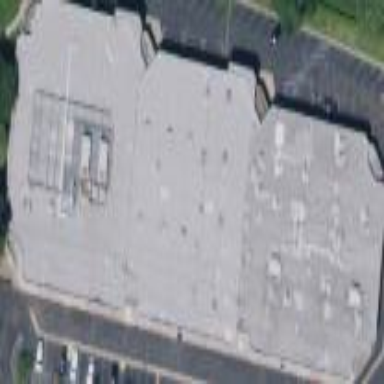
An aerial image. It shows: Industrial building.